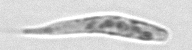
Label: Euglena